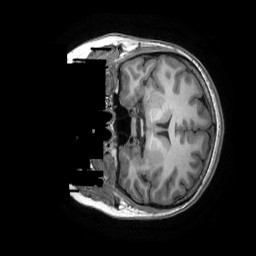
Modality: T1w
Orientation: coronal
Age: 28
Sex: female
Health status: healthy
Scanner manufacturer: ge